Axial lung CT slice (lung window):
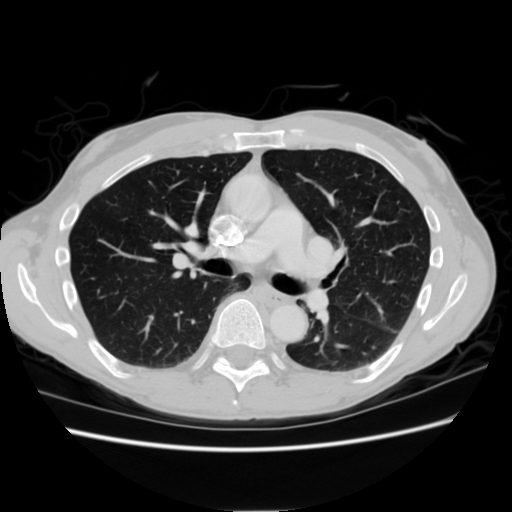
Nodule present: no